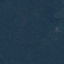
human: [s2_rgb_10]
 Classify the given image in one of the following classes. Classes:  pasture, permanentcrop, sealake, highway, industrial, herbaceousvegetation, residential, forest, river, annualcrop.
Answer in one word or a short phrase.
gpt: Forest